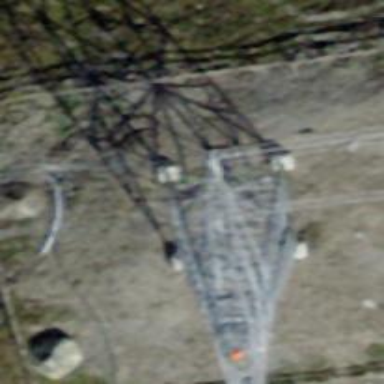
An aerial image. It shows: Power tower.